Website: lowes
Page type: stored-credit-cards
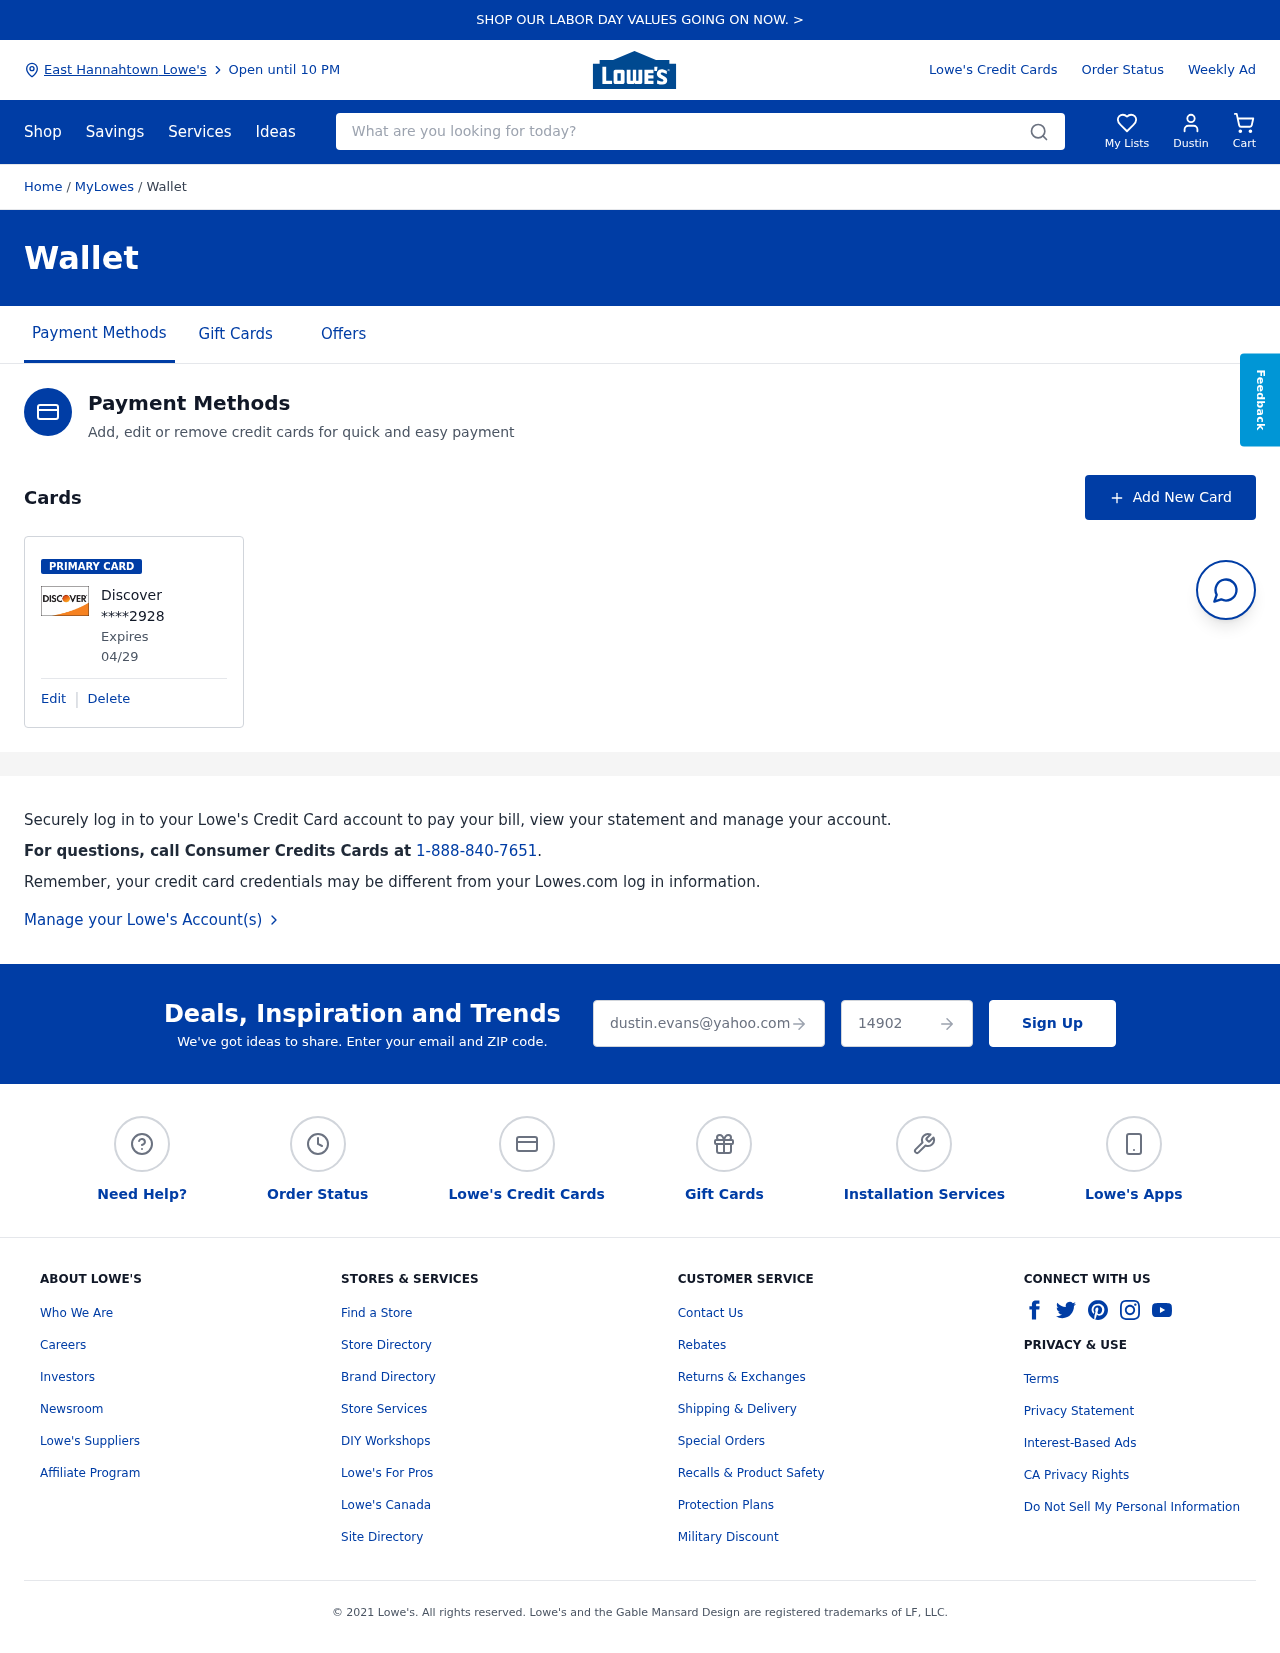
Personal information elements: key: PII_CARD_EXPIRY
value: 04/29
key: PII_CARD_LAST4
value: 2928
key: PII_CARD_TYPE
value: Discover
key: PII_CITY
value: East Hannahtown Lowe's
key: PII_EMAIL
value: dustin.evans@yahoo.com
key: PII_FIRSTNAME
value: Dustin
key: PII_POSTCODE
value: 14902
Search elements: key: HEADER_SEARCH
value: What are you looking for today?